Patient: sex F, age 74
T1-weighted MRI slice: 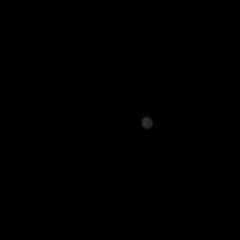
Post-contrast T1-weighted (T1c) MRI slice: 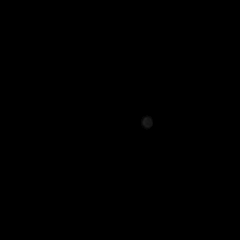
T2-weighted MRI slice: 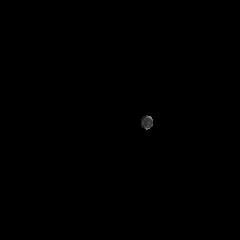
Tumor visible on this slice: no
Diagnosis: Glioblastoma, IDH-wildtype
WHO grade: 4